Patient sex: M
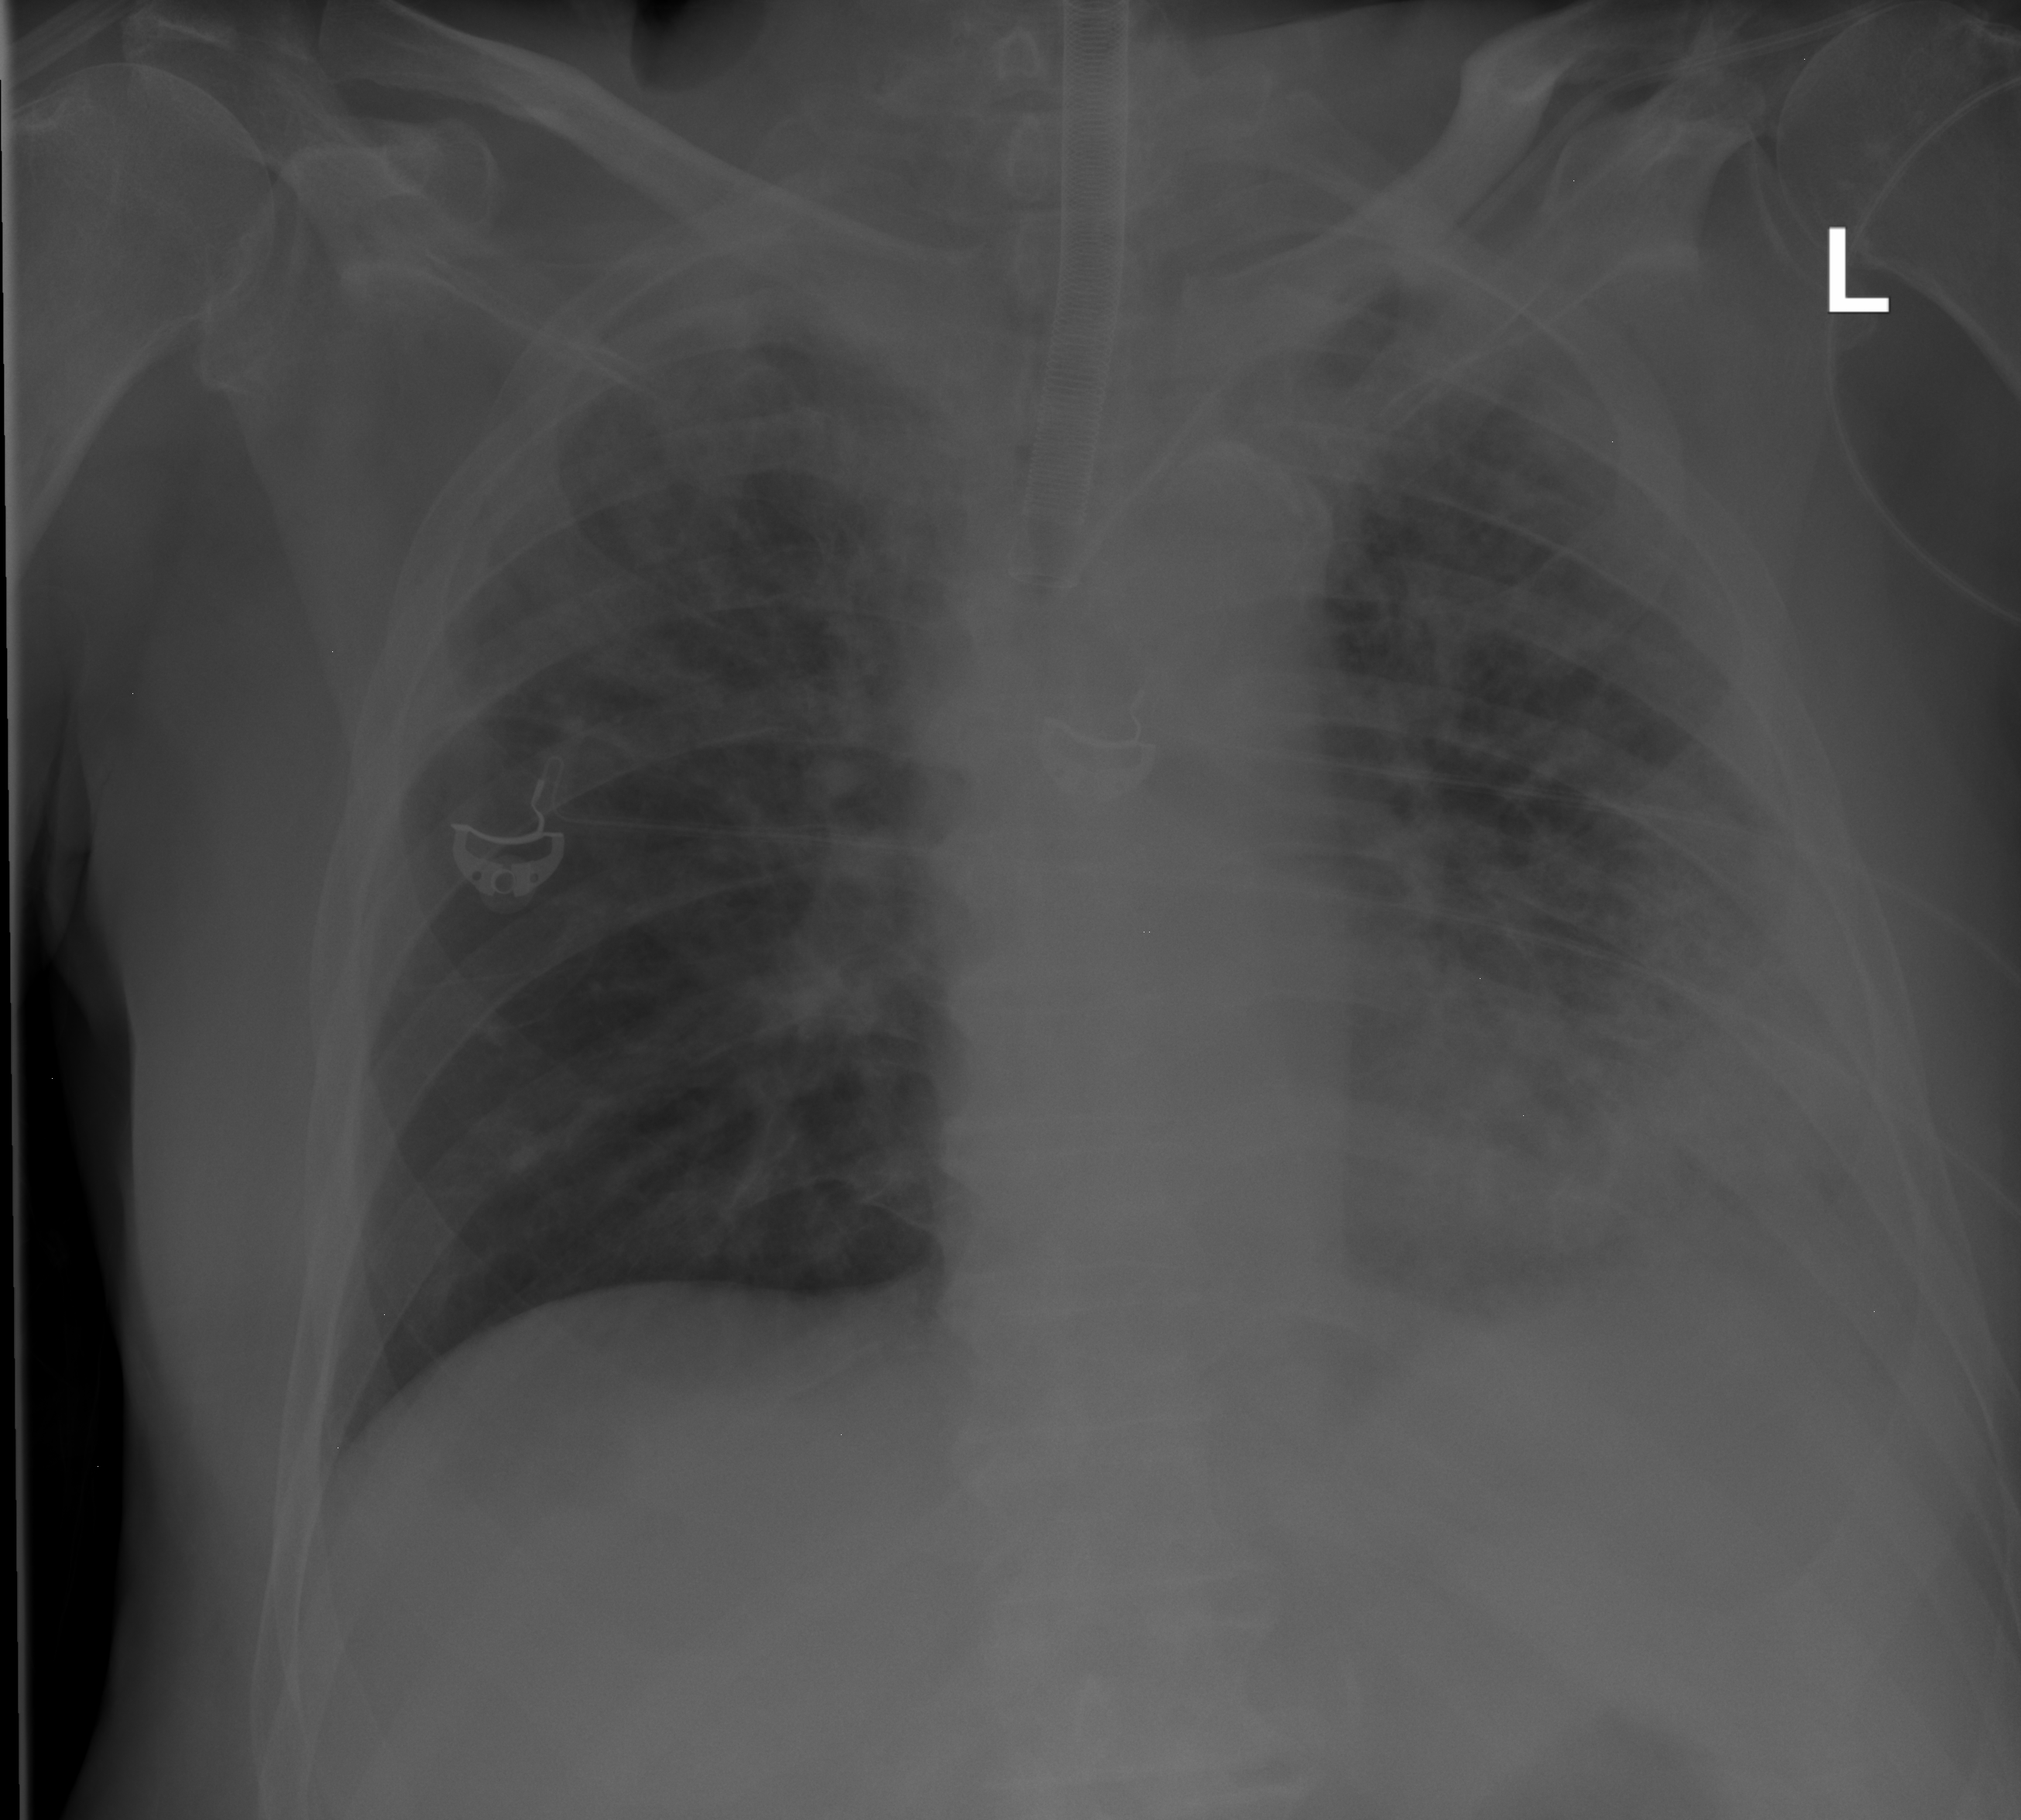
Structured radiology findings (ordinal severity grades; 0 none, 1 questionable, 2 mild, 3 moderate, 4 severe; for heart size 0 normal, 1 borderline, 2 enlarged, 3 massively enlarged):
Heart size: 1
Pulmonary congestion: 2
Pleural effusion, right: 0
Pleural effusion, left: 3
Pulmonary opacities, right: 3
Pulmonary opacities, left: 3
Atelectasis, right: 2
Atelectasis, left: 3